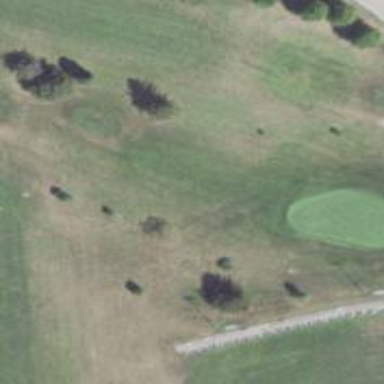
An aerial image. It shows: View of golf hole.